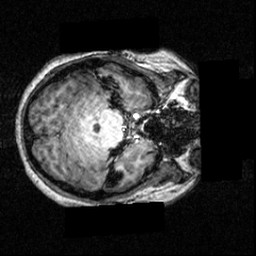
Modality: T1w
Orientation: axial
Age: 20
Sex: female
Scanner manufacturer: siemens
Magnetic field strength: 3.951 T
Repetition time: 1.5 s
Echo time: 0.00335 s